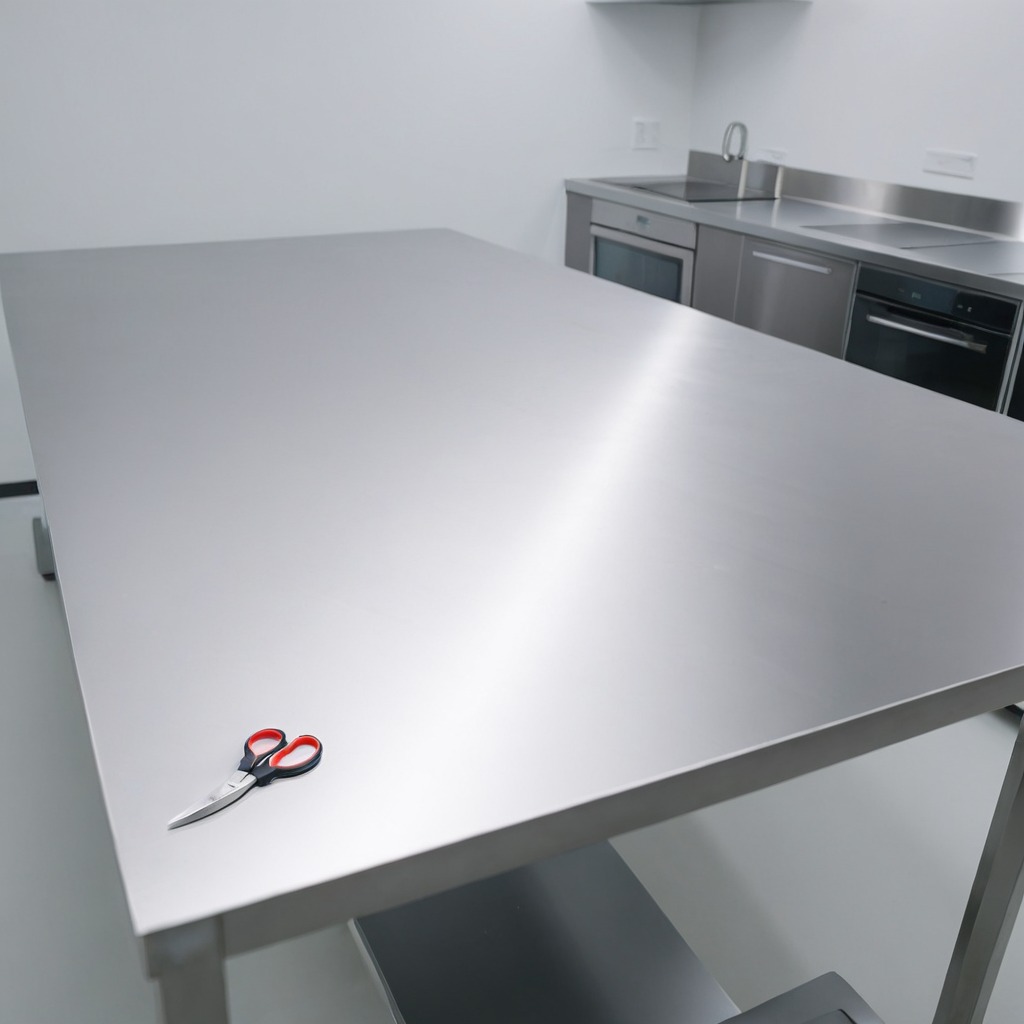
A scissor lying on a stainless steel table in a high-end prototyping lab